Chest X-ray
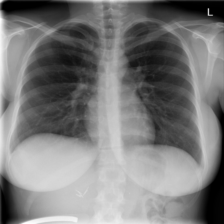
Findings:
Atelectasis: negative
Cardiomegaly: negative
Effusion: negative
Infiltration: negative
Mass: negative
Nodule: negative
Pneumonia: negative
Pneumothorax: negative
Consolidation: negative
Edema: negative
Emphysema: negative
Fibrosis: negative
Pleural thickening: negative
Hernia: negative